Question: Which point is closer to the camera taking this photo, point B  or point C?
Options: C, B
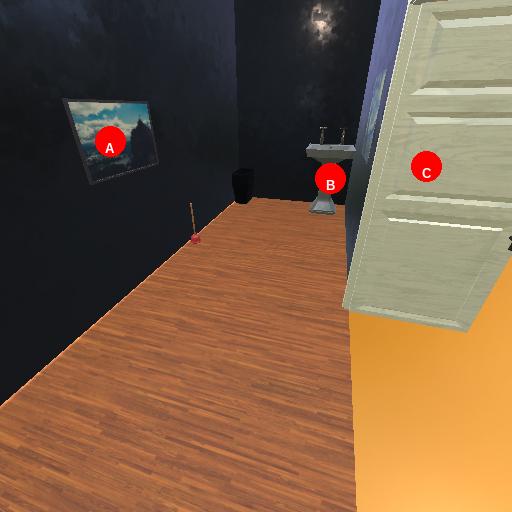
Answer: C